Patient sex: M
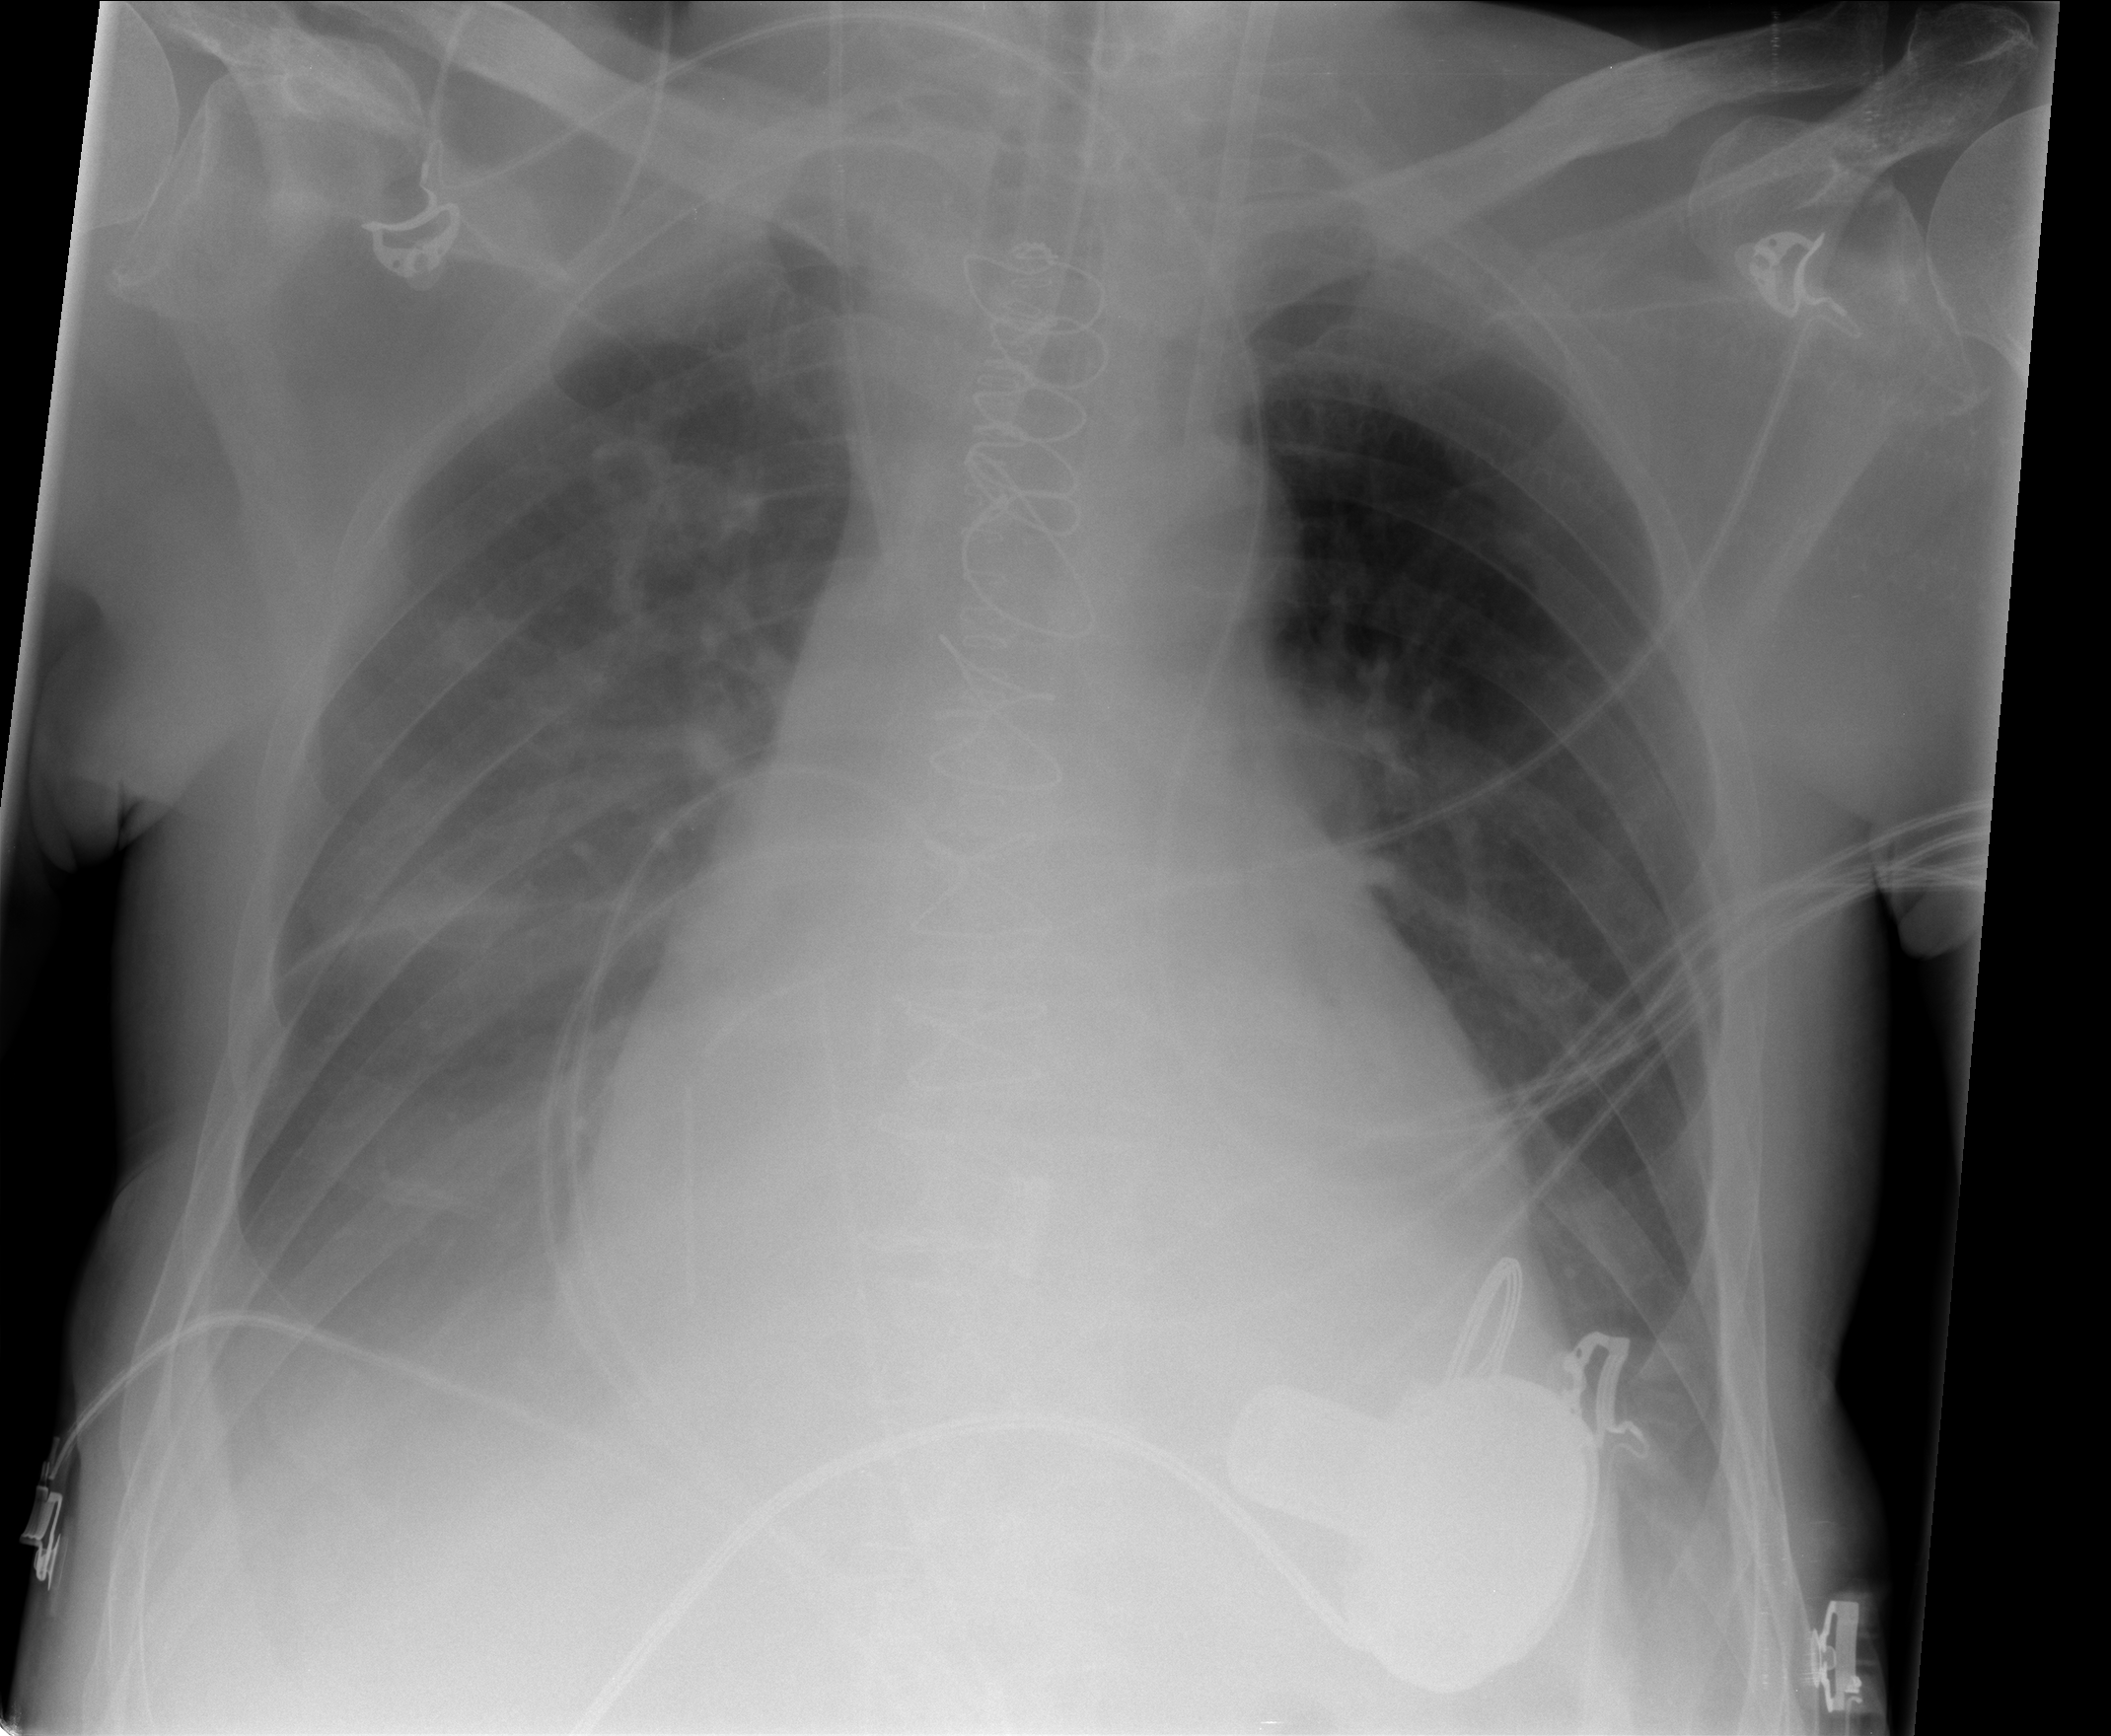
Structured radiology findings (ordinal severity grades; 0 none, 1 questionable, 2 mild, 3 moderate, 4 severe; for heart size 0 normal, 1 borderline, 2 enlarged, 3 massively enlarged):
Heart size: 3
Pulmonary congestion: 2
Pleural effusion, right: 2
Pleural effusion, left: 2
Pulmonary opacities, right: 0
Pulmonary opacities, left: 0
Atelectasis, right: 2
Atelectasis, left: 2